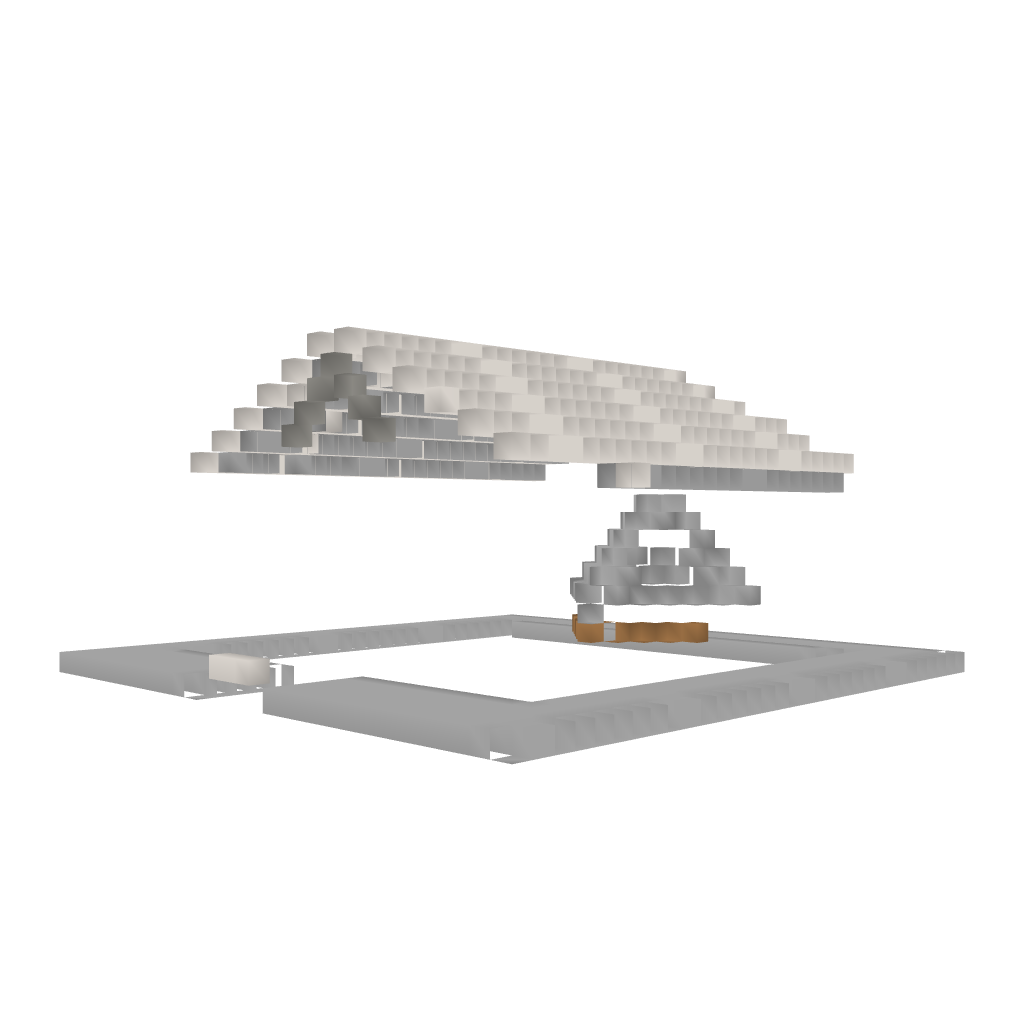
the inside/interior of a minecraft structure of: Standard Temple of quartz